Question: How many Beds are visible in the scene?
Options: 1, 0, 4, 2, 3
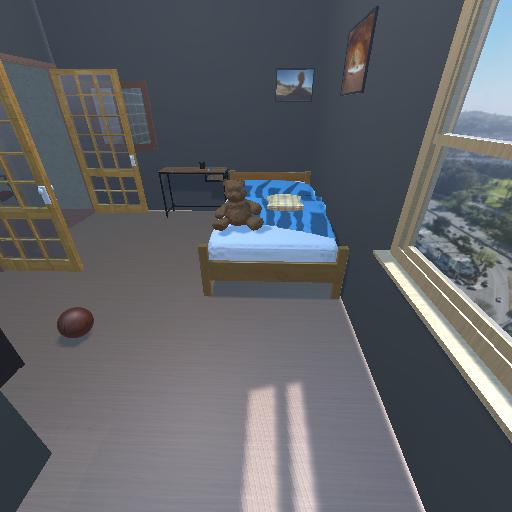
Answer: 1